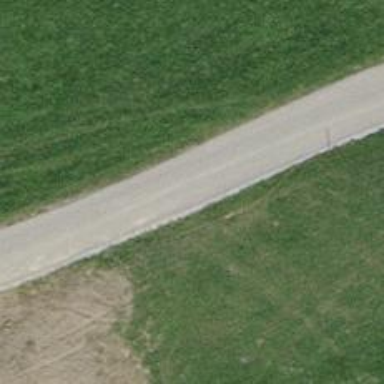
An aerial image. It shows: Unclassified road with grade 1 track type.